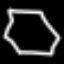
Label: octagon